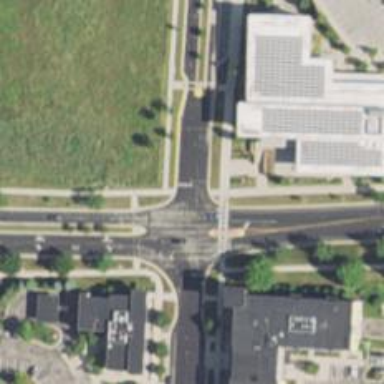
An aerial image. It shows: Unmarked crossing on the road.